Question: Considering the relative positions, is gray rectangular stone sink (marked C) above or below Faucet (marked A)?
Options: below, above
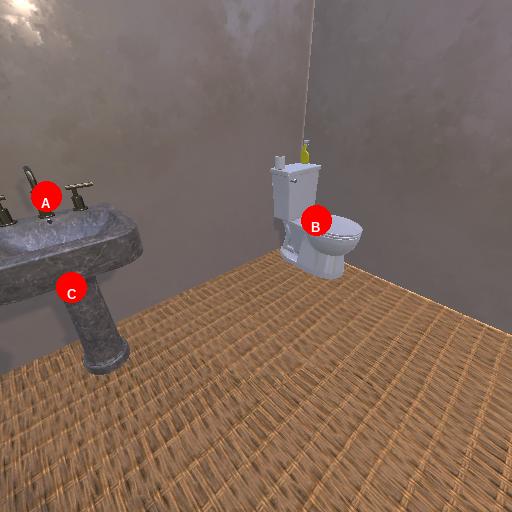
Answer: below